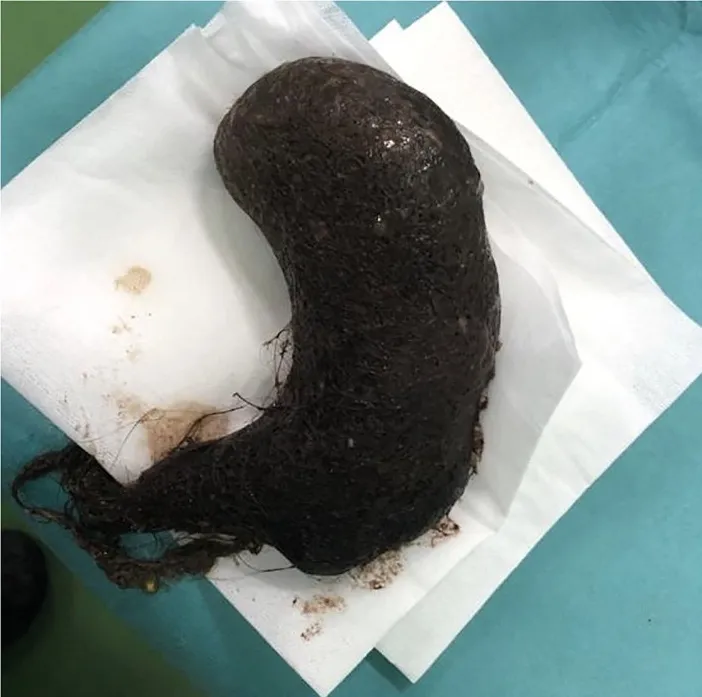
Macroscopic aspect of hole trichobezoar.
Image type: medical_photograph (other_medical_photograph)